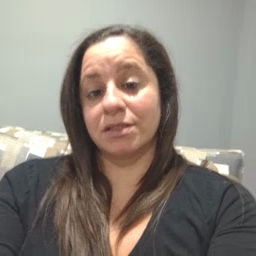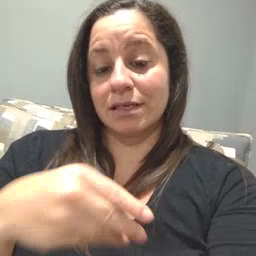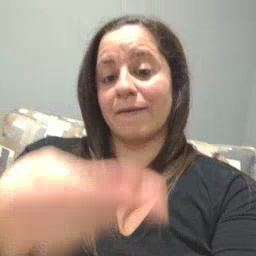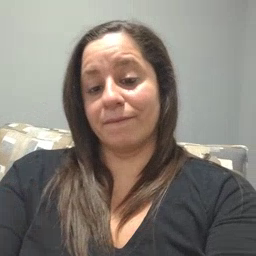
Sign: give